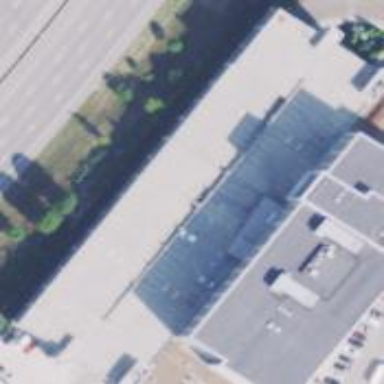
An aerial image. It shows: Multi-storey parking building.